Question: Count the number of objects in the diagram.
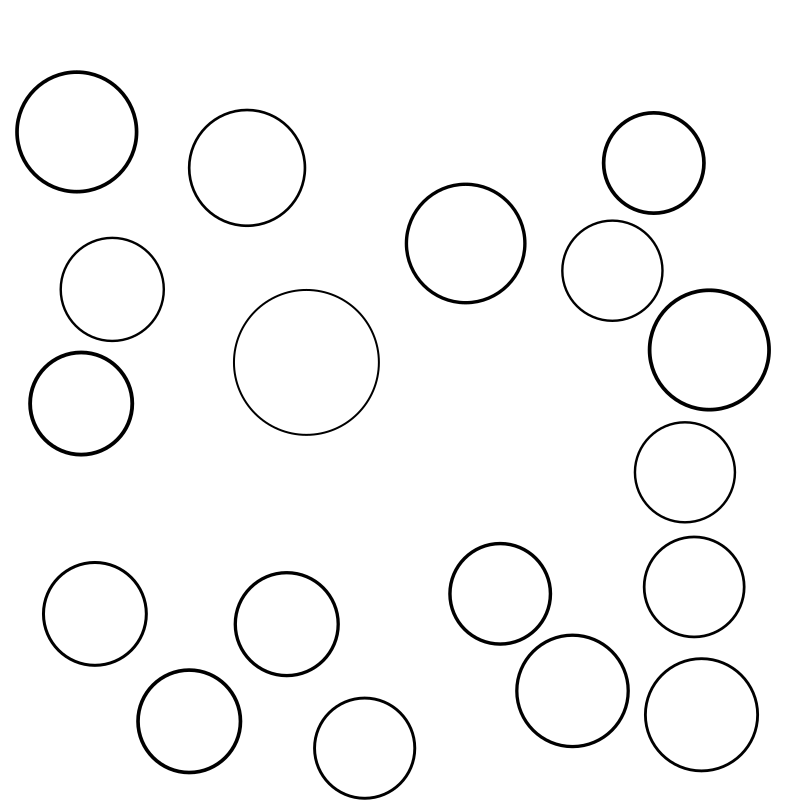
Answer: 18